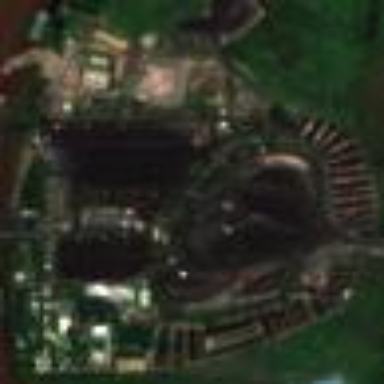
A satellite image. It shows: Industrial area primarily used for coal processing.